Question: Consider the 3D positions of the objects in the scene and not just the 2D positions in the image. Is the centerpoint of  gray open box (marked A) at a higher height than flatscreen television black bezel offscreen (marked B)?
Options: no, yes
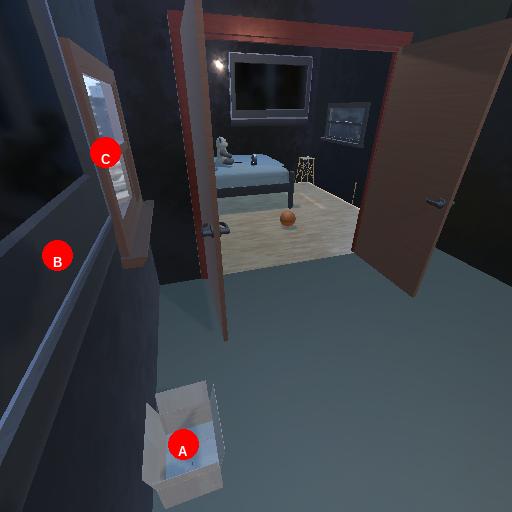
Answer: no